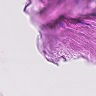
Metastatic tissue present: no